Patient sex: M
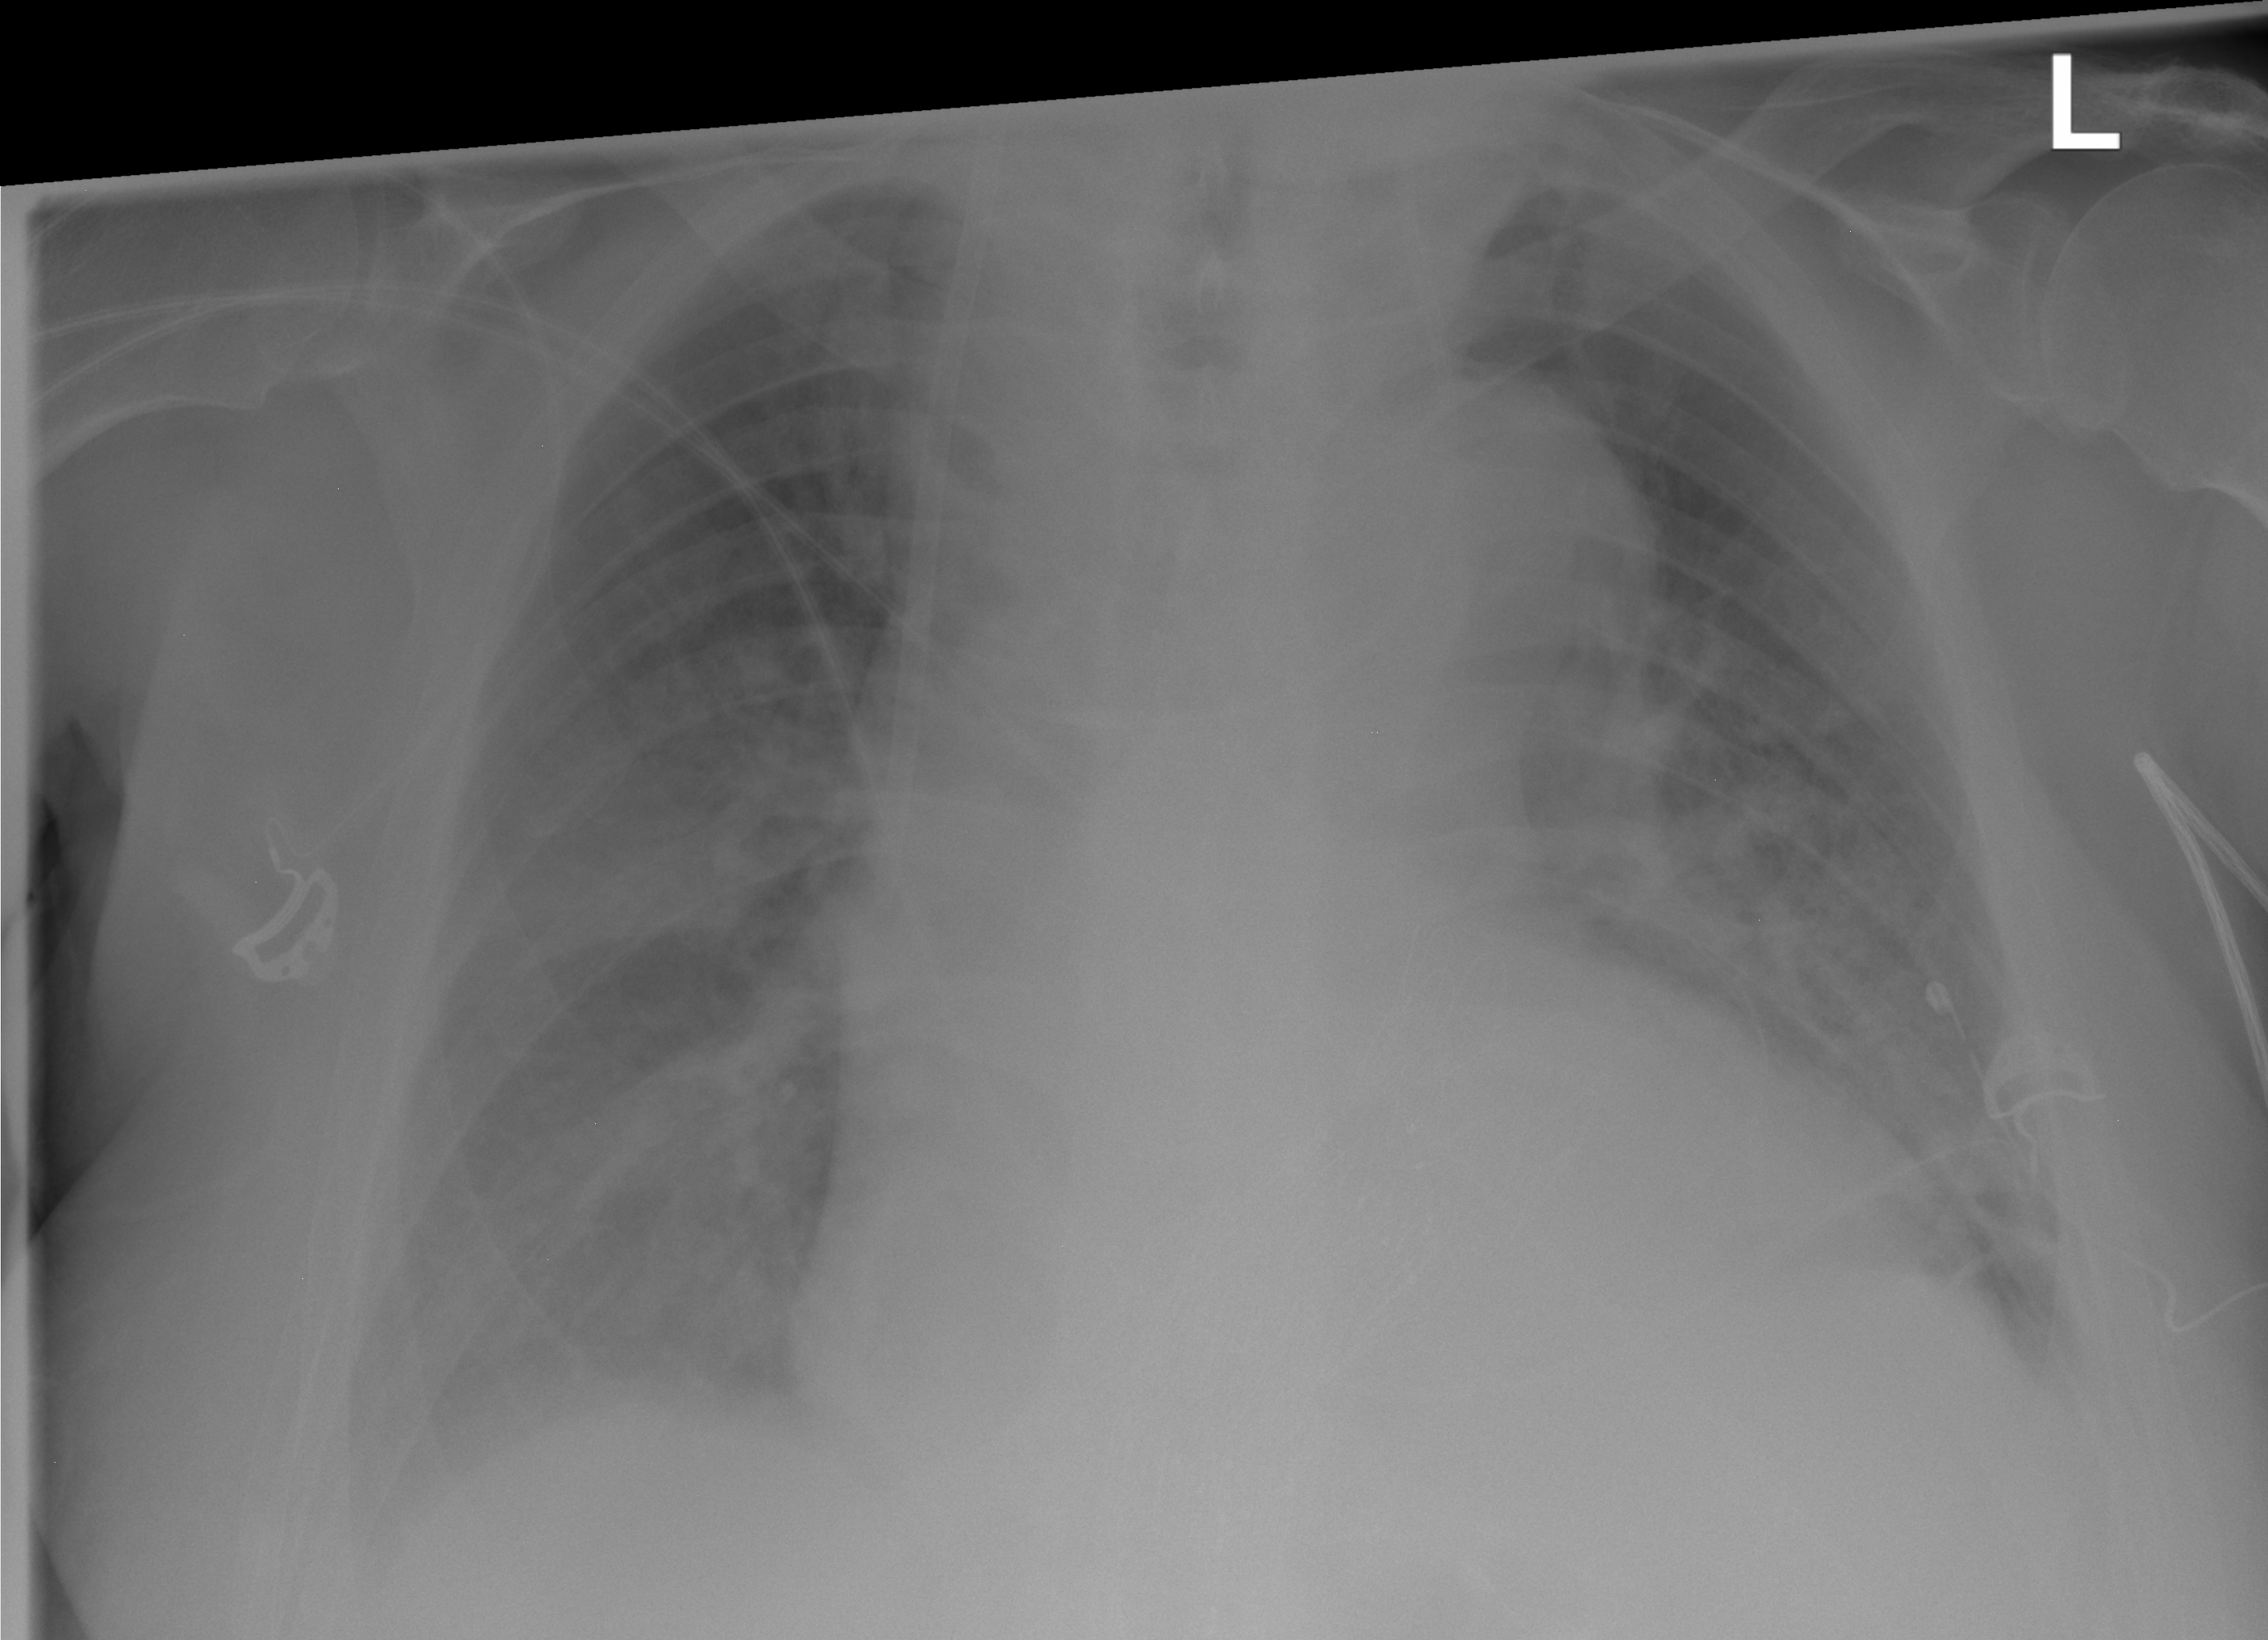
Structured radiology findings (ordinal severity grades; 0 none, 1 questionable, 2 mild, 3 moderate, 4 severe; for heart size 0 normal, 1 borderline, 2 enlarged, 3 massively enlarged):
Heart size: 2
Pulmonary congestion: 2
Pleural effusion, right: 2
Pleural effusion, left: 1
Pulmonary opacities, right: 2
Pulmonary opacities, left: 2
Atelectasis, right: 0
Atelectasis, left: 0